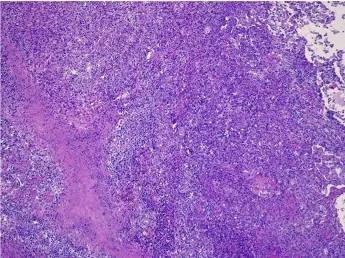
Dense infiltration of the brain composed of Reed-Sternberg cells, small lymphocytes, and macrophages. Corresponding to the classical Hodgkin lymphoma of the central nervous system, mixed cellularity (MCcHL).
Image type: pathology (h&e)